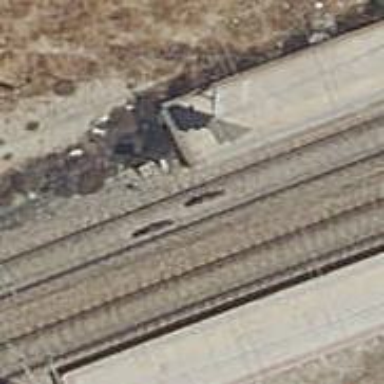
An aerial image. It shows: Railway with electrified contact lines.